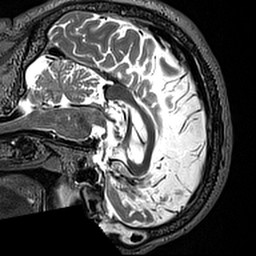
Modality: T2w
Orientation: sagittal
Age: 63
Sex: male
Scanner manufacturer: siemens
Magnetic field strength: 3 T
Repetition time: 3.2 s
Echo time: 0.567 s